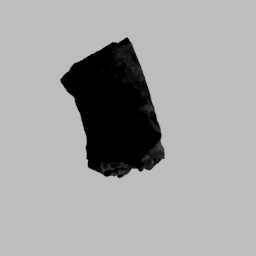
Label: people